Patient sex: M
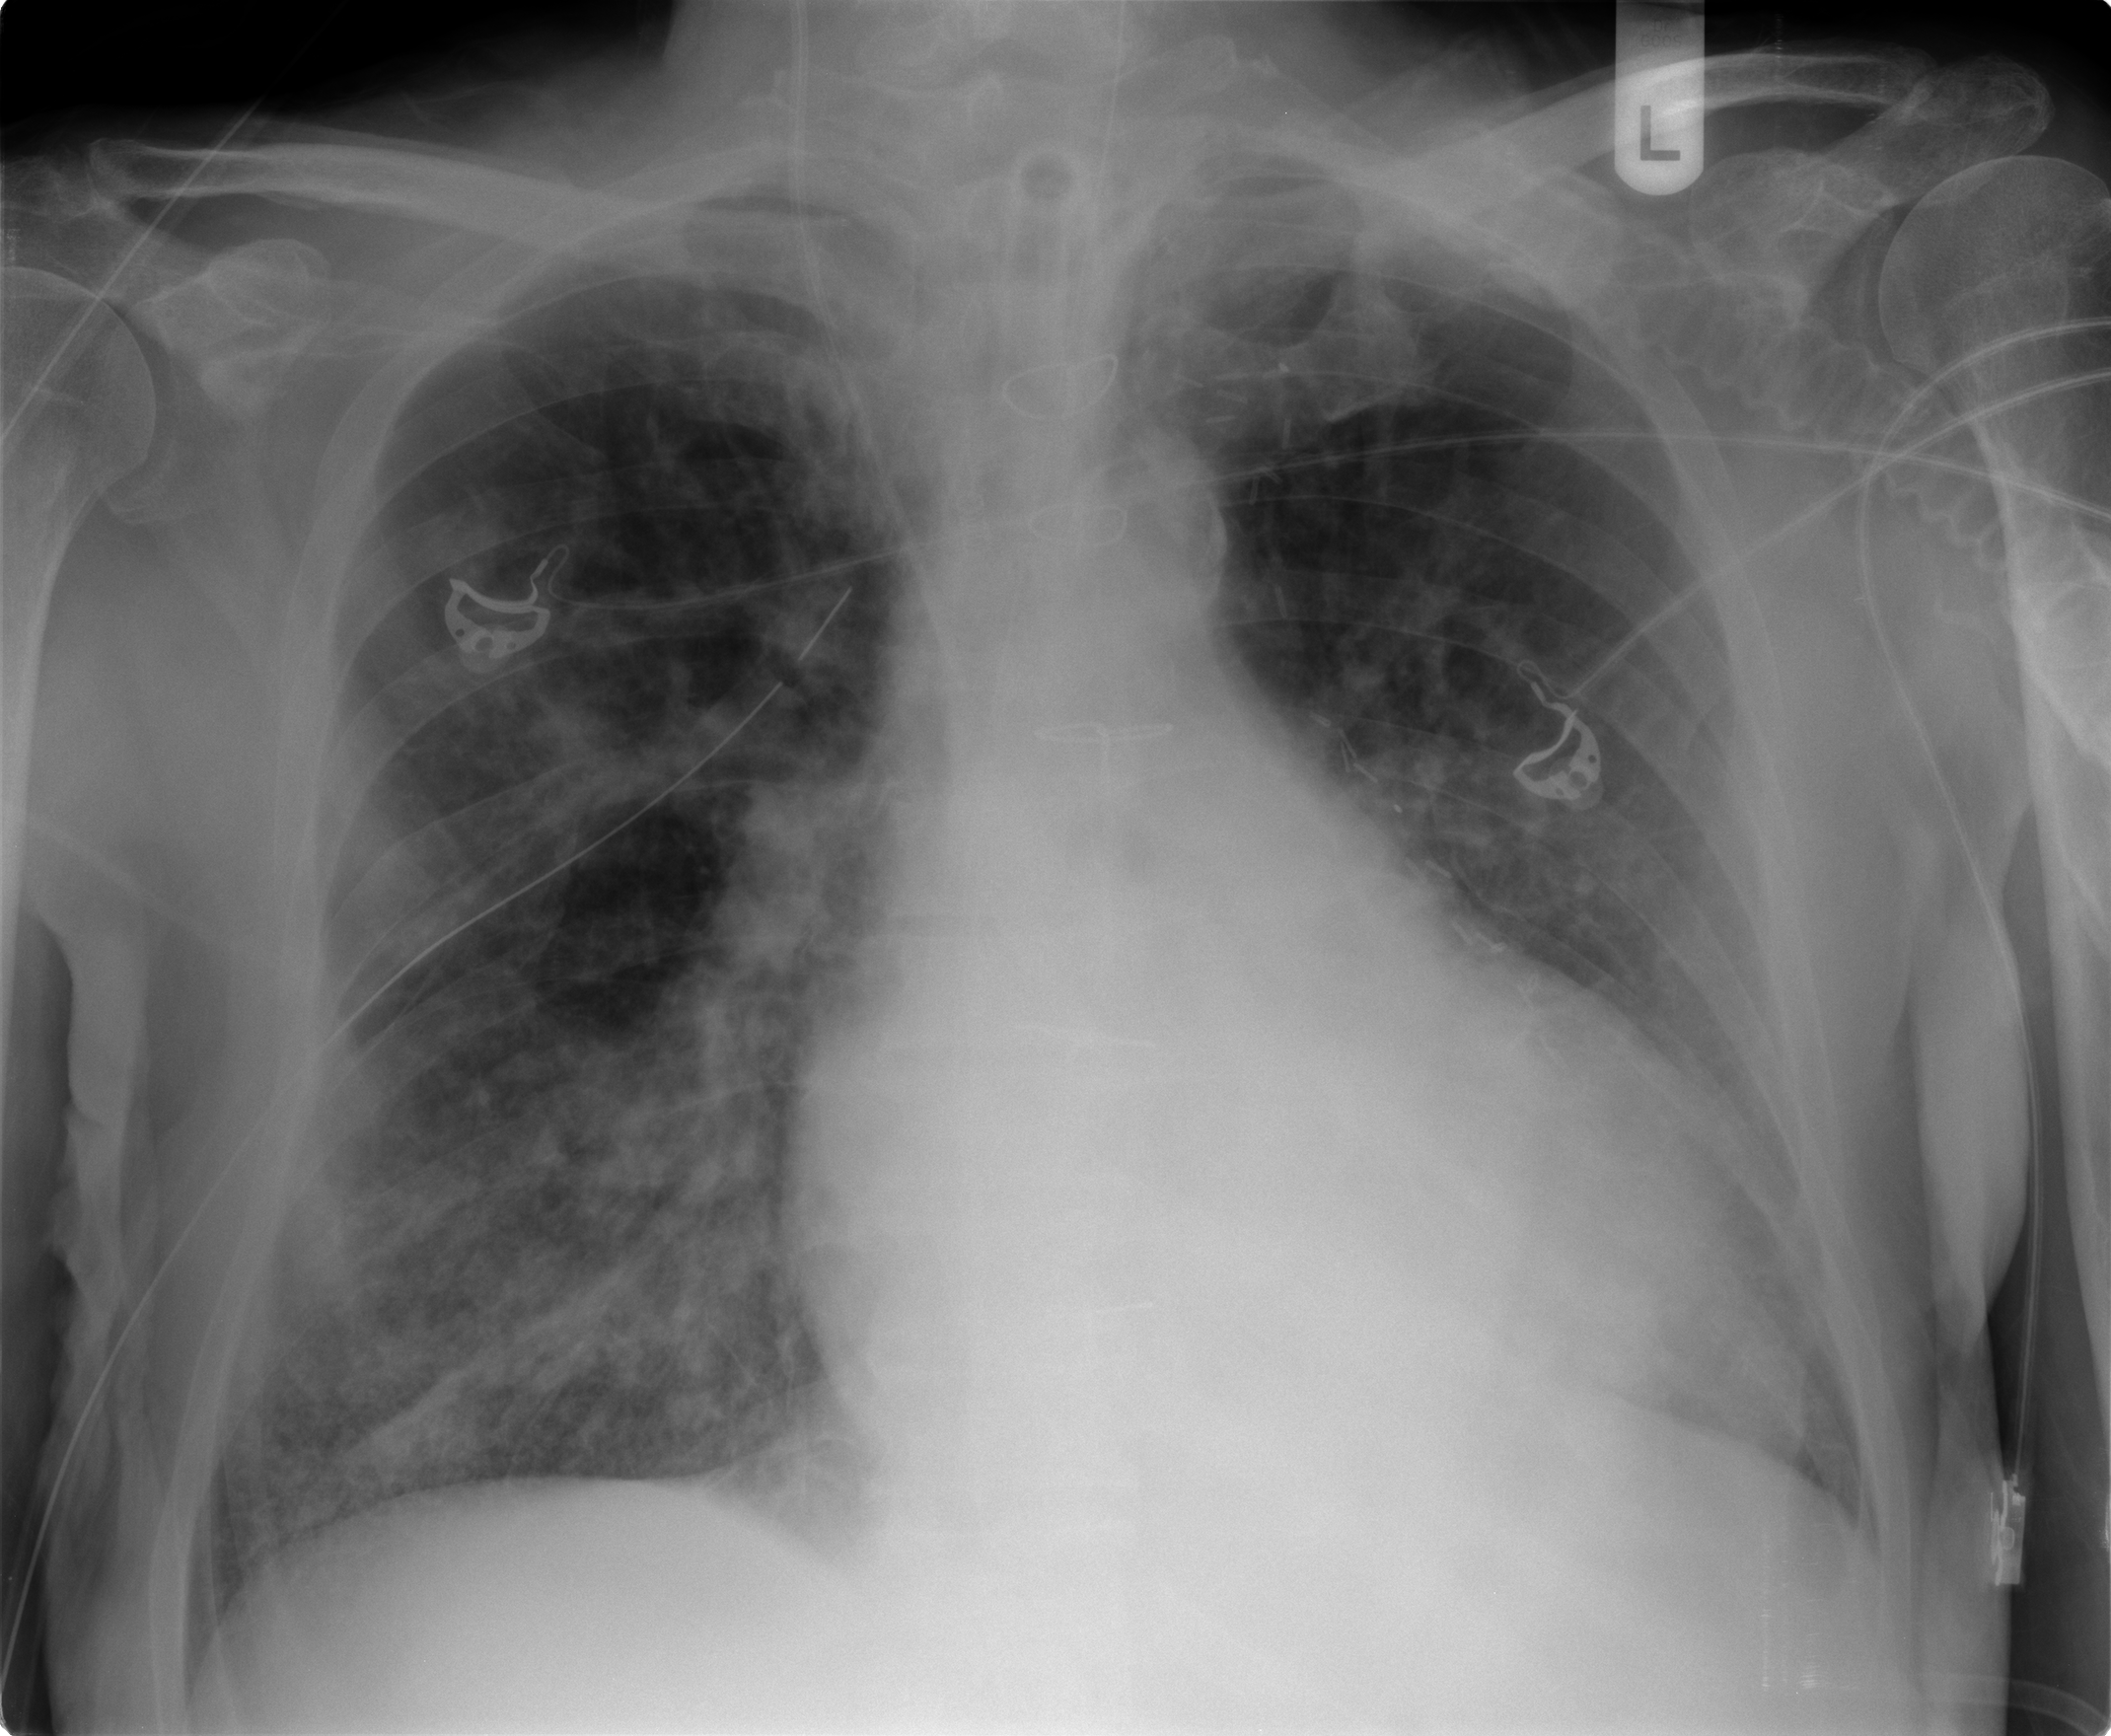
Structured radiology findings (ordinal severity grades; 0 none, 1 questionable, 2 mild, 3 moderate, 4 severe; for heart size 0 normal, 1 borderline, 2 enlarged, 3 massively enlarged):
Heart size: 2
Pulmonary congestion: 2
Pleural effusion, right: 0
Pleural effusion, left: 0
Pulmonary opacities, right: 3
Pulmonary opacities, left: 2
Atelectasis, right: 2
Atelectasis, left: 2